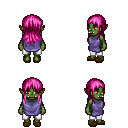
a pixel art fantasy rpg character, female body template, orc, green skin, chain tabard jacket, white pants, pink unkempt hairstyle, brown slippers, four views (front, back, left, right), 2x2 character sprite sheet, small pixel art, hard edges, no anti-aliasing